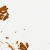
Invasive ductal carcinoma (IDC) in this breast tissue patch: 0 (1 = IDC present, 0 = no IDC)